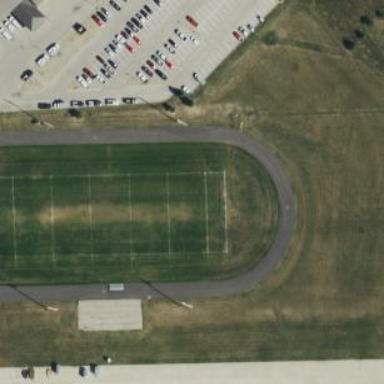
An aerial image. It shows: American football pitch.